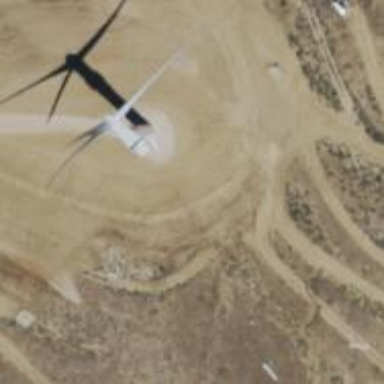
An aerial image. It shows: Wind power generator with horizontal axis wind turbine manufactured by Vestas.